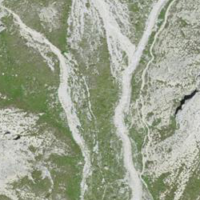
EUNIS habitat code: 31
Species observed at this site:
Gentiana clusii